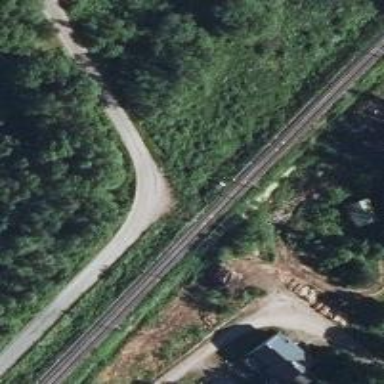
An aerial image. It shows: Continuous rail railway with electrified contact line.